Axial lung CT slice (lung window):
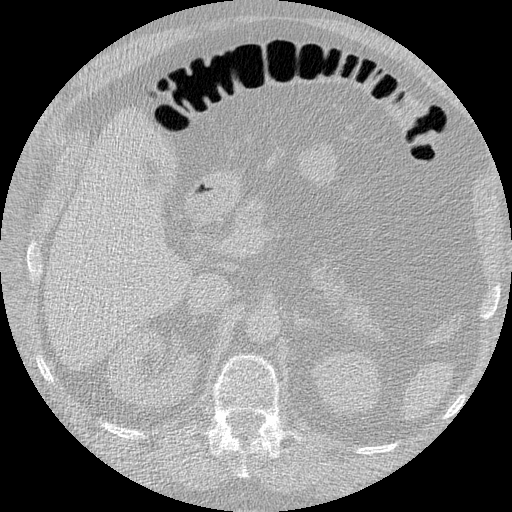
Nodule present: no